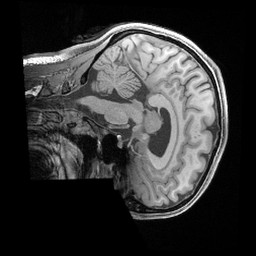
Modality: T1w
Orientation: sagittal
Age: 29
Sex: female
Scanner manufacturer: siemens
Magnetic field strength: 3 T
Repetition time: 2.4 s
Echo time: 0.00241 s